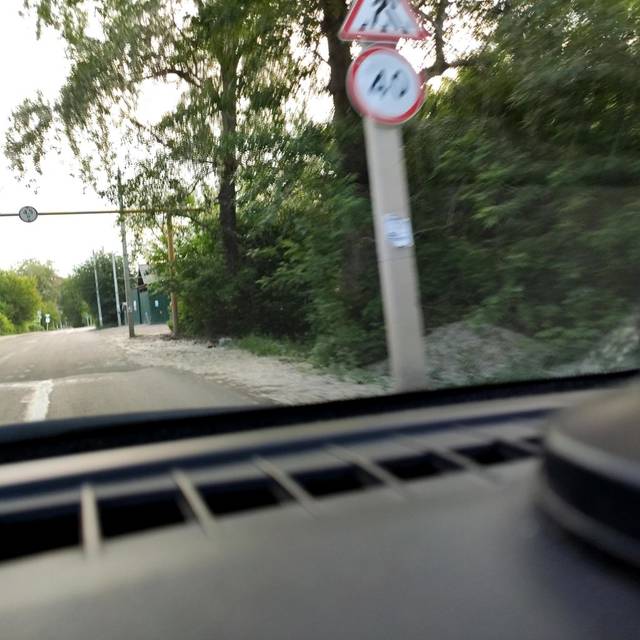
Region: Russia
Coordinates: 57.974, 56.194